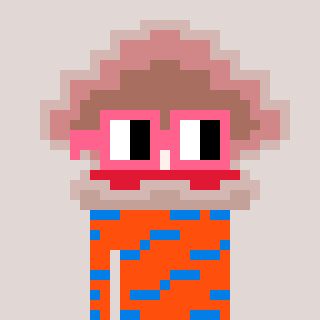
a pixel art character with square pink glasses, a oyster-shaped head and a orange-colored body on a warm background